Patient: sex M, age 64
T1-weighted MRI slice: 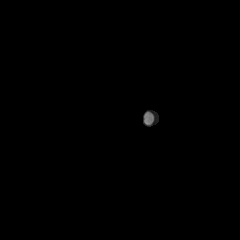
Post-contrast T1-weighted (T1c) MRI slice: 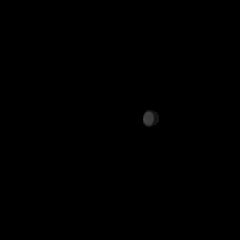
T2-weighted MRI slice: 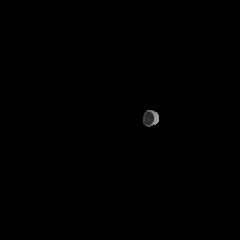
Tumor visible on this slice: no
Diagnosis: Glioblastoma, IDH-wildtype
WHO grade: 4